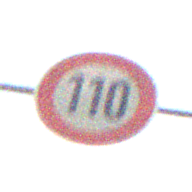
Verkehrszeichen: Geschwindigkeit110
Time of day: Night
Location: Outdoor (Nature)
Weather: Clear
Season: NotSpecified
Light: Natural